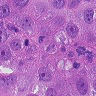
Metastatic tissue present: yes